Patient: sex M, age 68
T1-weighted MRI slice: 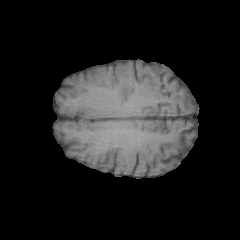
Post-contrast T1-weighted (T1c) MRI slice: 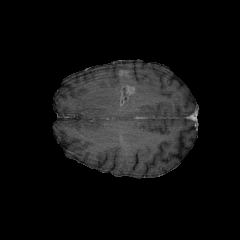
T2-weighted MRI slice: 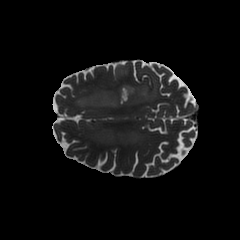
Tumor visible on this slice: yes
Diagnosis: Glioblastoma, IDH-wildtype
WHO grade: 4